Question: I'm using the legend whose width is occupying almost the entire chart space leaving no space for me add any text next to it.
I would like to reduce the width of the legend(show below) so that i can fit another legend next to it:
Something like:
400 Bad Request 403 Not .. 404 Not Found
500 Internal .....
Instead of:

I tried this:
'''
nv.addGraph(function() {
chart = nv.models.lineChart().options({
width: 100 //just random number
});
}
'''
it reduced the width along with the width of the chart..
Is there any way to this using either css, or js???
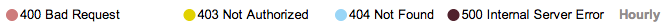
Answer: I was able to resolve a similar issue by changing the 'chart.legend.maxKeyLength' property. That's the number of characters to display for each legend item. I believe it defaults to 20, so try lower than that.